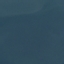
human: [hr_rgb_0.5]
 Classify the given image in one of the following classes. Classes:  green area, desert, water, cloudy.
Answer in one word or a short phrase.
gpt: water